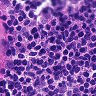
Metastatic tissue present: no